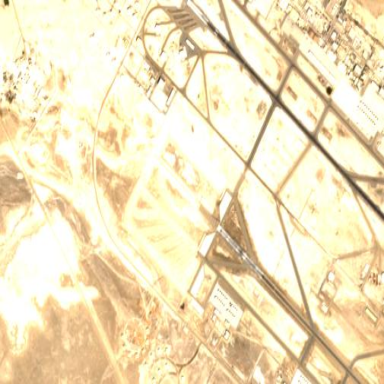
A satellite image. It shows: Area designated as runway within airport.